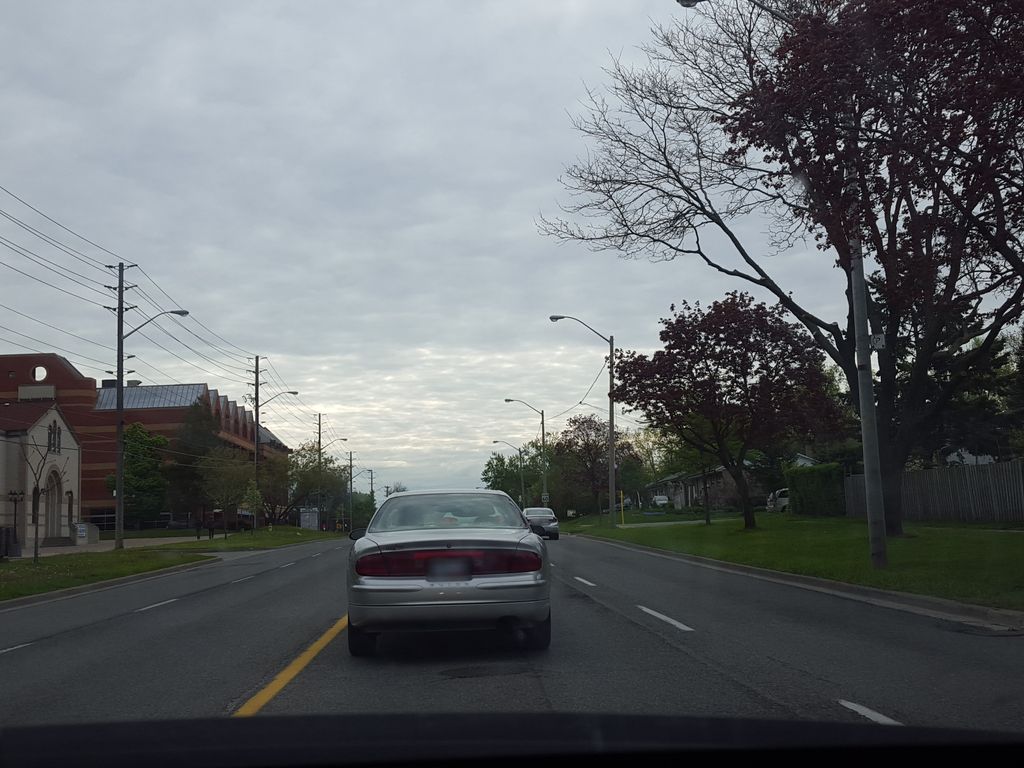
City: toronto